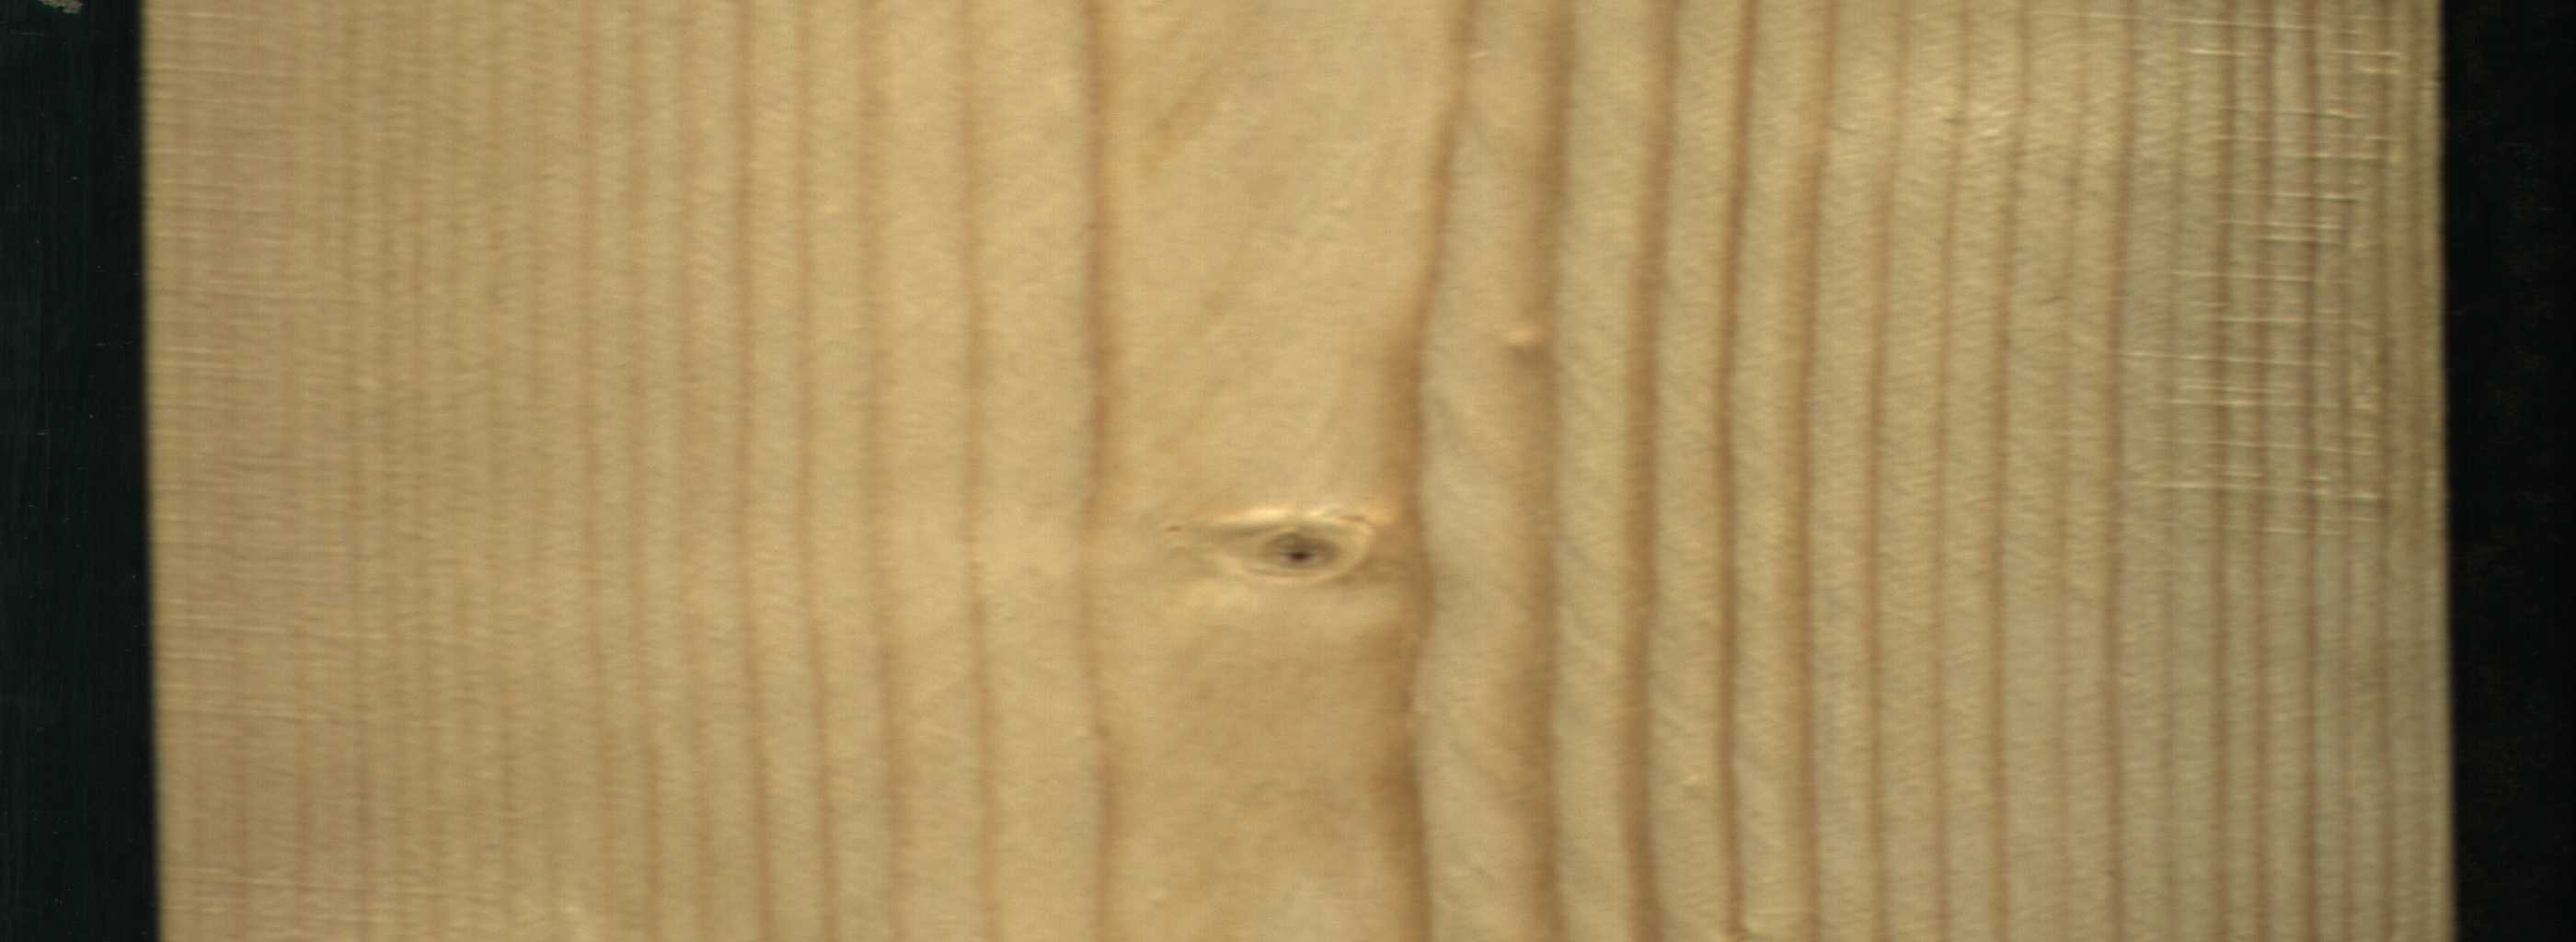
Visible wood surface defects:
Live_Knot